Interaction volume radius: 10 \u00c5
Interaction volume height: 30 \u00c5
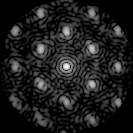
Disorder parameter: 0.3364